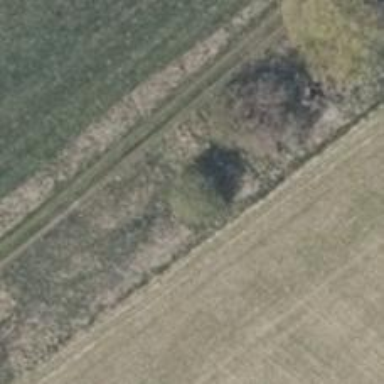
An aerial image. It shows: Deciduous broadleaved tree.